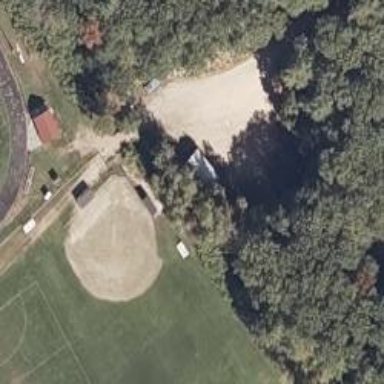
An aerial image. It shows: Baseball pitch used for softball or little league games.